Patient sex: M
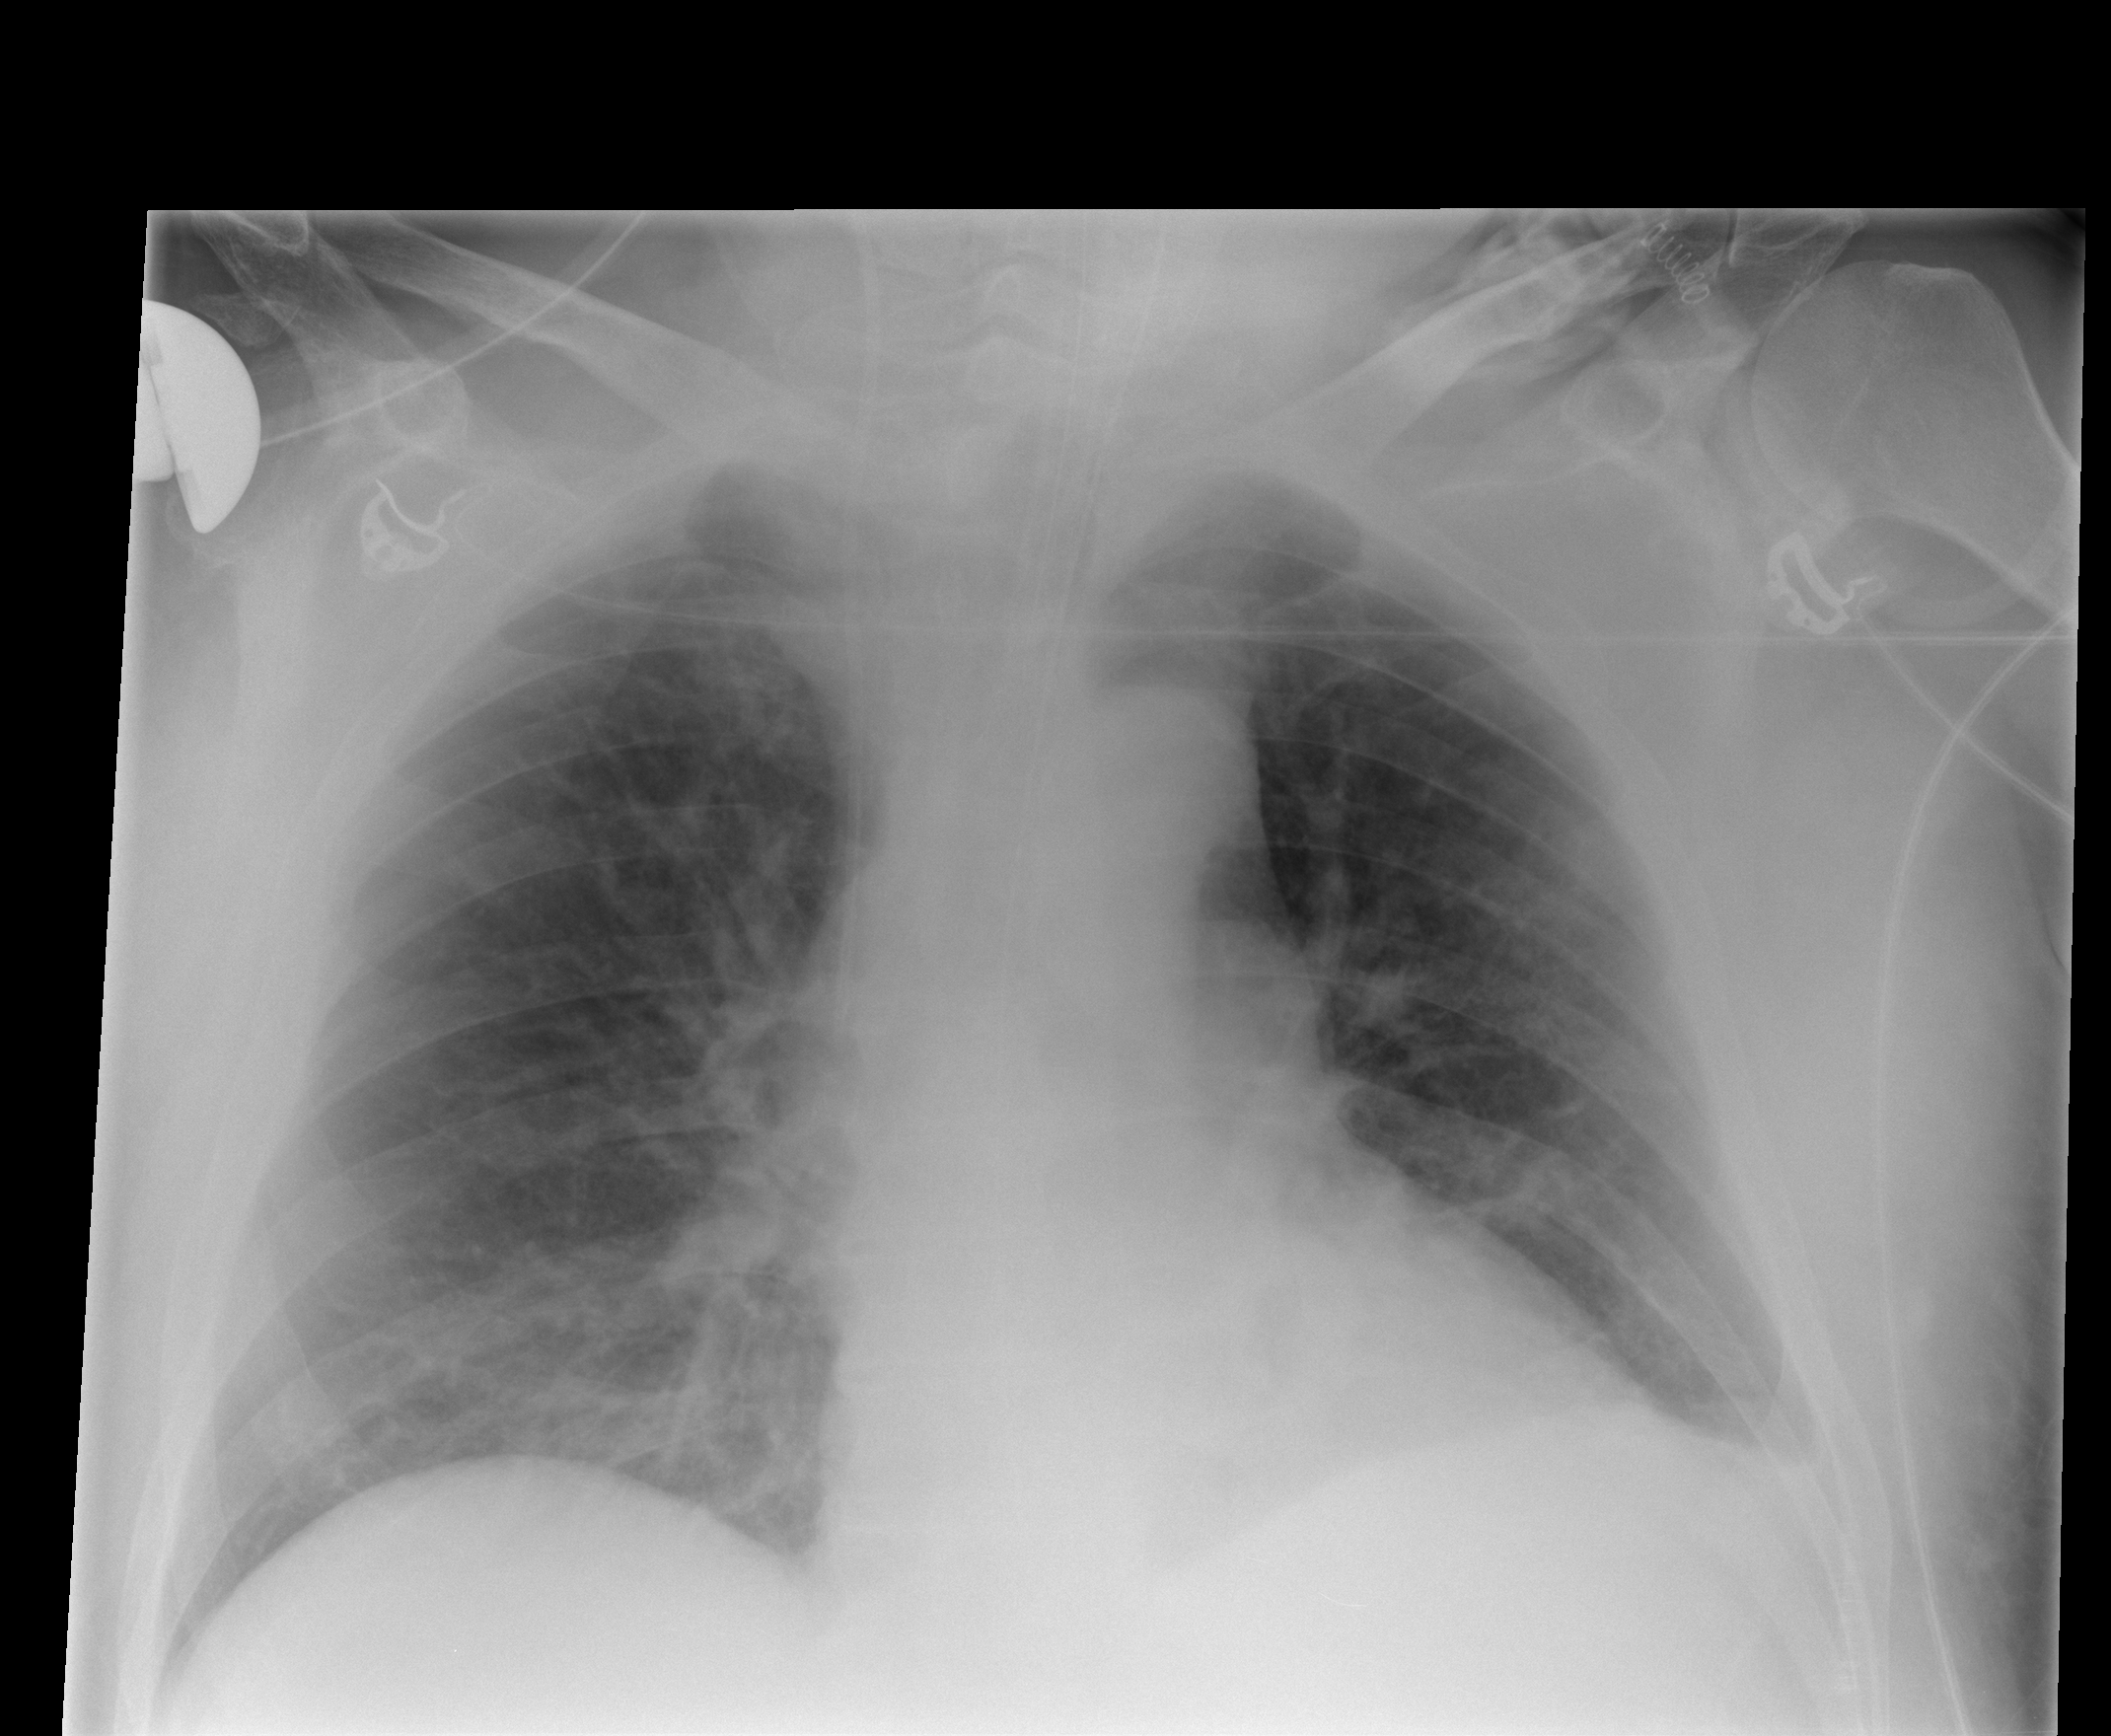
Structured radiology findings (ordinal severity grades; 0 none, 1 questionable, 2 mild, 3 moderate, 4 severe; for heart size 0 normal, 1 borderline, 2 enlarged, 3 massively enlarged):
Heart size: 0
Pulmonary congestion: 0
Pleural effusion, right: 0
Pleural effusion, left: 0
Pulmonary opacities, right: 2
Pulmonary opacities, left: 0
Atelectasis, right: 1
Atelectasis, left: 1